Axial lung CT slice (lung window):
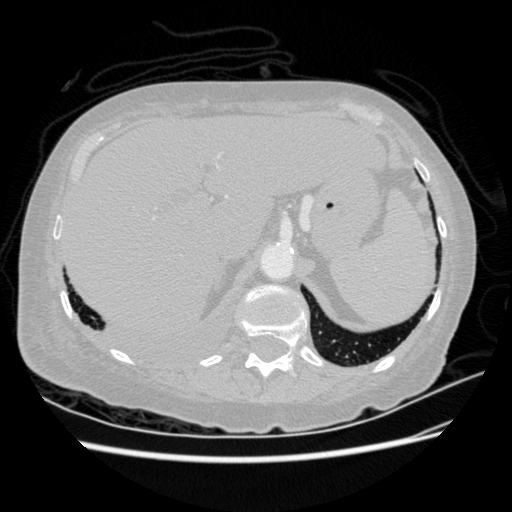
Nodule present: no